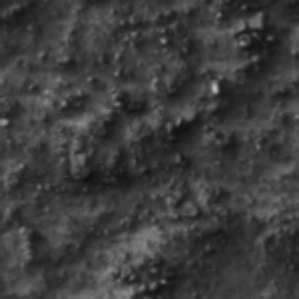
Label: frost